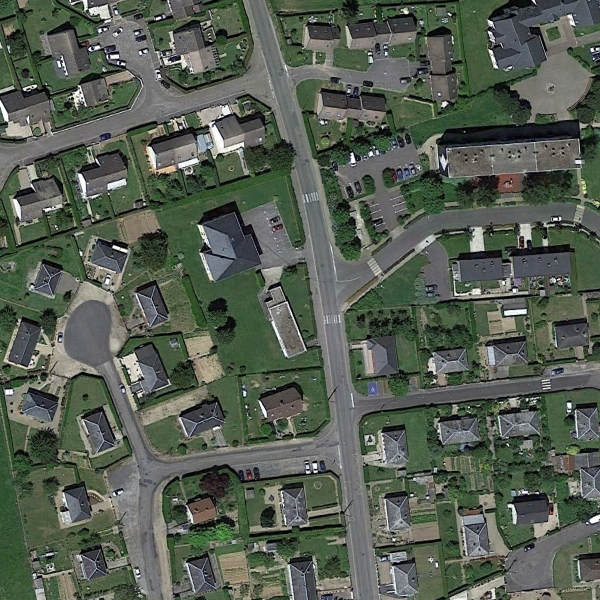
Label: MediumResidential